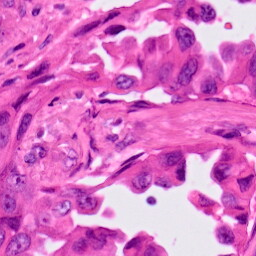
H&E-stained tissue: Lung